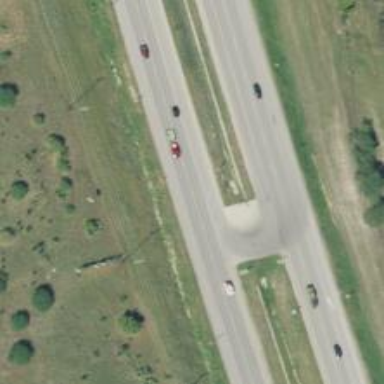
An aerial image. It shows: Asphalt trunk highway classified as expressway.